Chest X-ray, PA view. Patient: 34 years old, sex F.
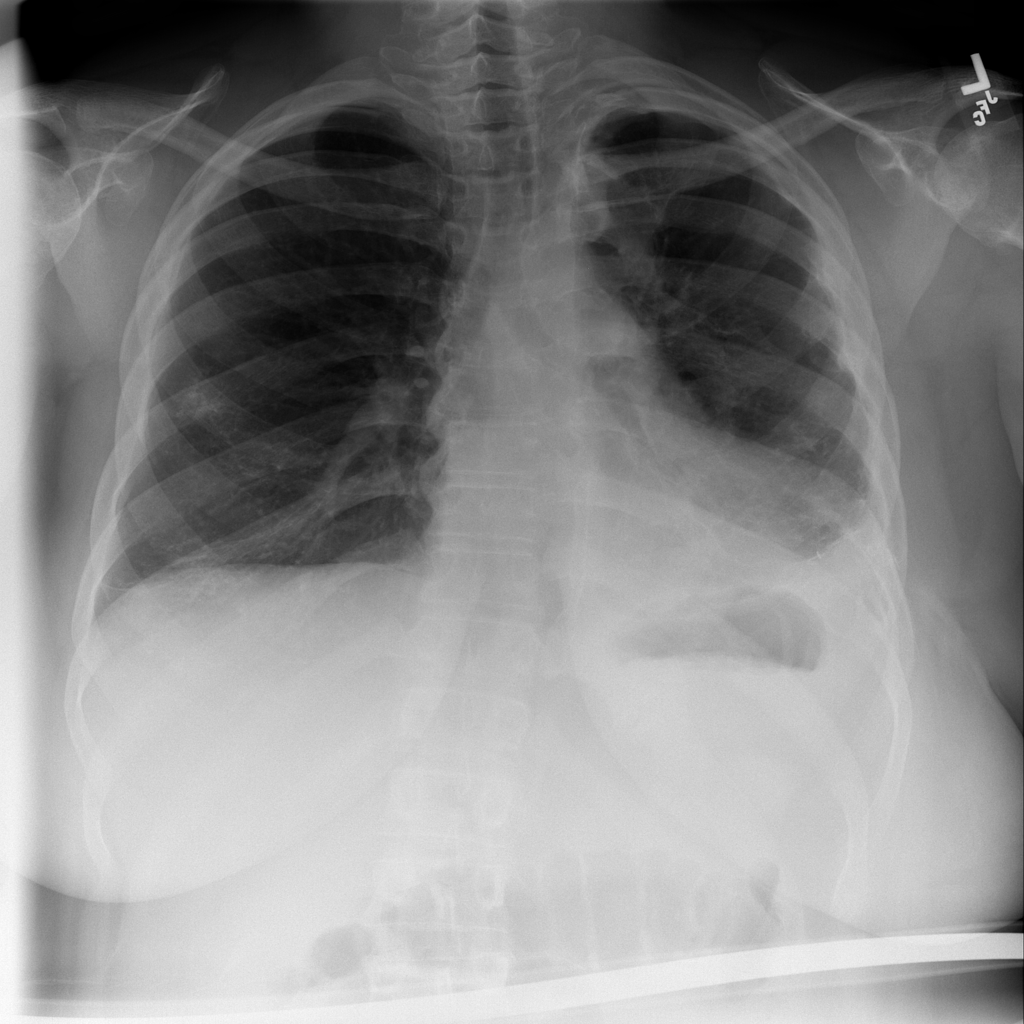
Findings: Fibrosis